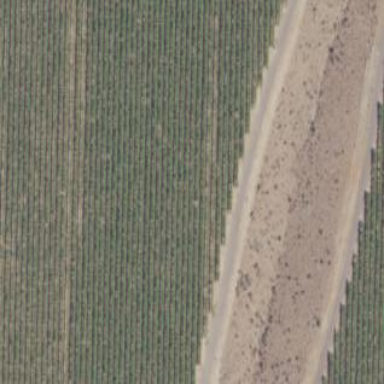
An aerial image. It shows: Vineyard with grape crops.